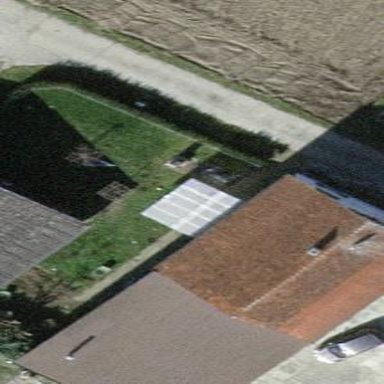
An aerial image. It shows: Farm building with gabled roof.